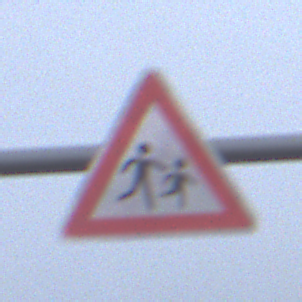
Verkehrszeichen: KinderLinks
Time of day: SunriseSunset
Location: Outdoor (Nature)
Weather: Overcast
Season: NotSpecified
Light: Natural